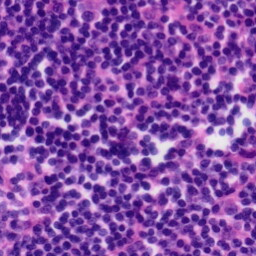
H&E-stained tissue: Tonsil